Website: lowes
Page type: customer-info-address
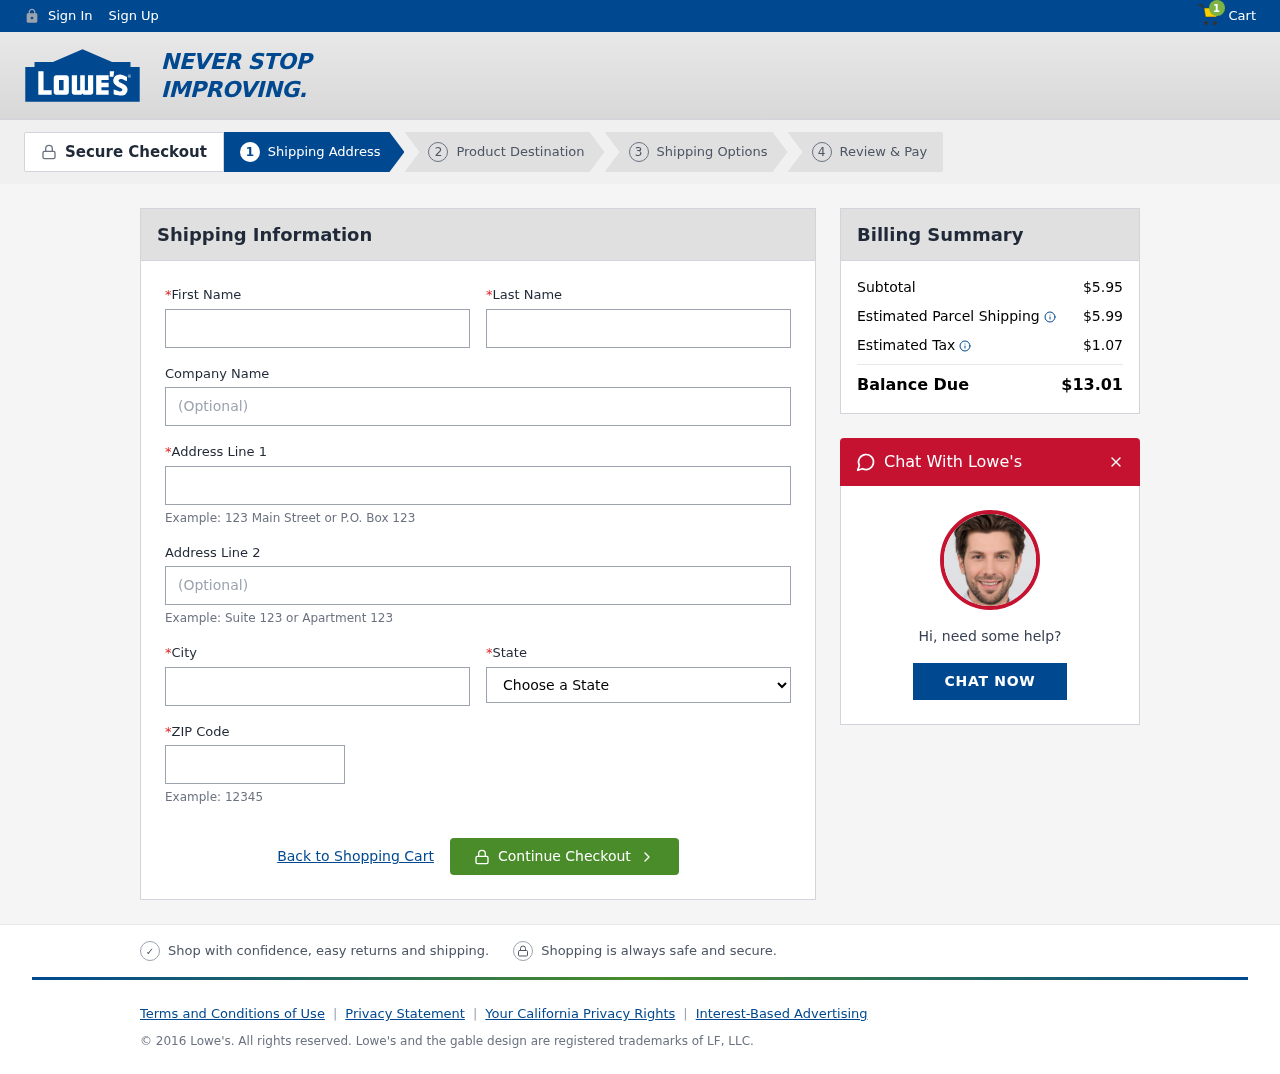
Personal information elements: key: PII_CITY
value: Port Robert
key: PII_FIRSTNAME
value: Bradley
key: PII_LASTNAME
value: Carr
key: PII_POSTCODE
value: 22248
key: PII_STATE
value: Virginia
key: PII_STREET
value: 6661 Dean Meadow
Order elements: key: ORDER_NUM_ITEMS
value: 1
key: ORDER_SUBTOTAL
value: $5.95
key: ORDER_SHIPPING_COST
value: $5.99
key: ORDER_TAX
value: $1.07
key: ORDER_TOTAL
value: $13.01